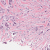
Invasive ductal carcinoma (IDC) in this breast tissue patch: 1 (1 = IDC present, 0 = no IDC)